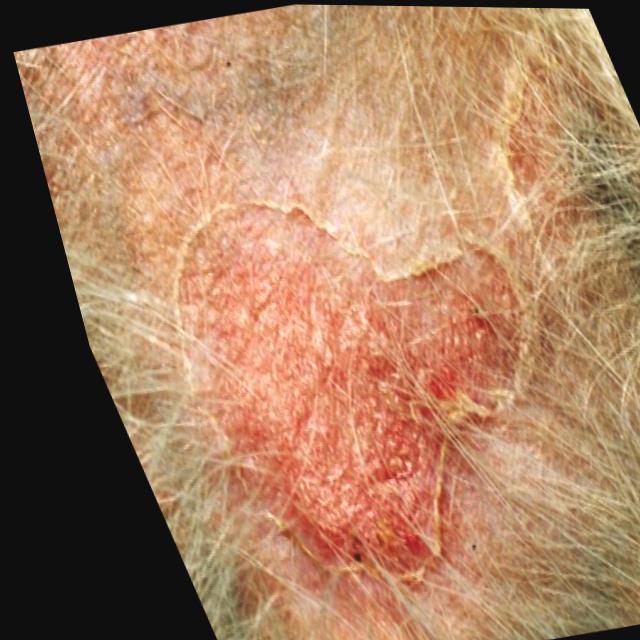
Canine dermatitis — inflammation of the skin presenting with erythema, pruritus, papules, and excoriation. May be allergic, contact, or atopic in origin.